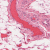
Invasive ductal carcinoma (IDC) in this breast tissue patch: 0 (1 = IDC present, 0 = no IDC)